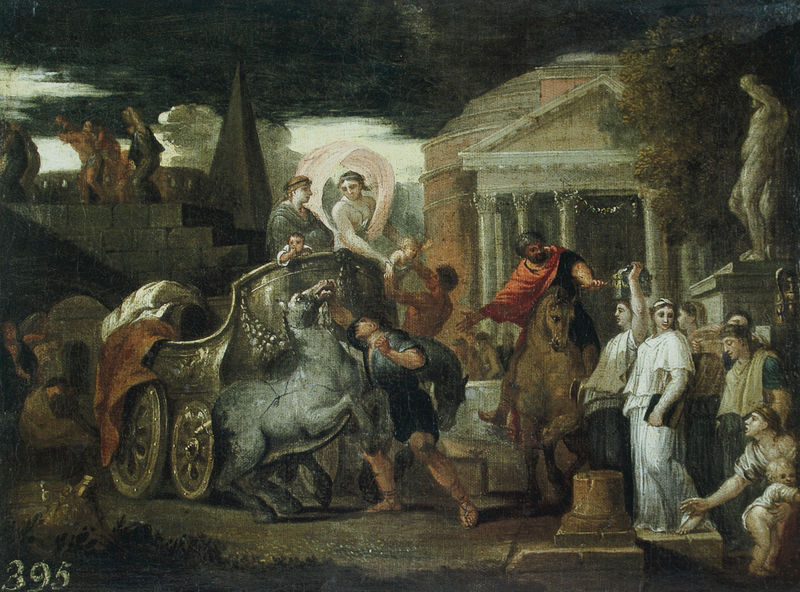
Titel: Lucius Albin bietet beim Brand von Rom den Vestalischen Jungfrauen seinen Wagen an
Künstler: Sebastian Bourdon
Standort: St. Petersburg
Institution: Schloss Pawlowsk
Schlagwörter: blau, dunkel, gemälde, gewitter, himmel, kampf, mann, schatten, weiß, wolken, dreieck, frauen, menschen, ocker, stadt, braun, frau, grau, hell, kleid, licht, marmor, männer, schwarz, szene, säule, säulen, gebäude, rot, schleier, tier, tiere, tuch, weg, wolke, architektur, barock, geschichte, gesicht, historie, sockel, stein, steine, bild, signatur, öl, wind, gewand, mantel, gewänder, kind, klassizismus, paar, girlande, renaissance, rosa, karren, kinder, pferd, pferde, reiter, räder, turm, skulptur, statue, schweif, düster, italien, studie, giebel, mauer, ziegel, kutsche, markt, arbeiter, figuren, wagen, wagenrad, kuppel, sturm, treppe, unwetter, historienbild, kaiser, stufen, bronze, faltenwurf, plastik, eingang, ruine, antike, düsternis, buch, raub, bürger, volk, leinwand, ruinen, lorbeerkranz, mythologie, trommel, schimmel, sieg, kapitelle, pantheon, rom, gemäuer, römer, skulpturen, zahl, ziffer, ross, antik, apokalypse, toga, griechisch, dolch, historienmalerei, obelisk, prozession, umhänge, umzug, hochzeit, spiele, tempel, heilige, opfer, rundtempel, basis, streitwagen, pyramide, rösser, scheuen, triumphzug, bau, sklaven, nummer, römisch, bauen, zerfall, knecht, europa, bursche, heimkehr, pferdewagen, rundbau, spolien, kult, priesterin, römisches reich, figure, konstantin, korinthische säulen, arakdien, brauan, kutschenwagen, pyramiede, sklavenmarkt, säulenfragment, säulentrommel, vestalin, wollke, vestalinnen, pderfe, 395